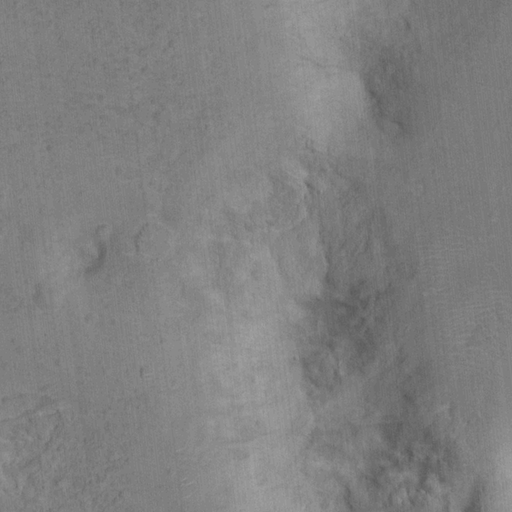
Classes present: Background